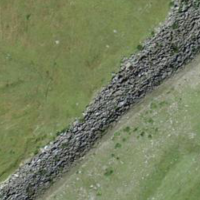
EUNIS habitat code: 26
Species observed at this site:
Erebia tyndarus